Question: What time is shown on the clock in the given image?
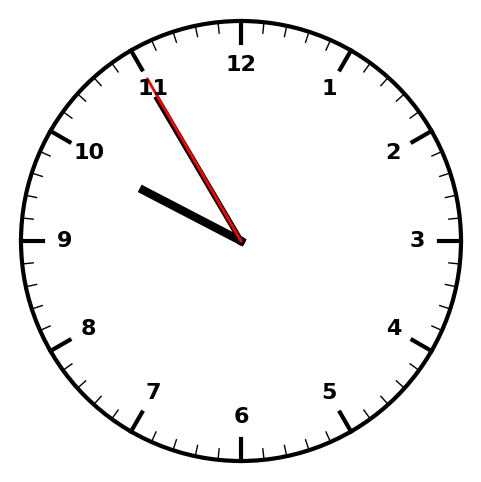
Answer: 09:54:55